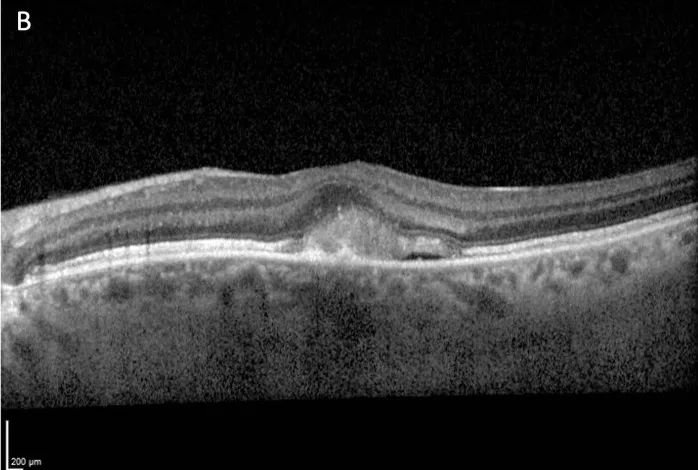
Three months after rituximab discontinuation.
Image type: ophthalmic_imaging (oct)